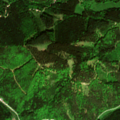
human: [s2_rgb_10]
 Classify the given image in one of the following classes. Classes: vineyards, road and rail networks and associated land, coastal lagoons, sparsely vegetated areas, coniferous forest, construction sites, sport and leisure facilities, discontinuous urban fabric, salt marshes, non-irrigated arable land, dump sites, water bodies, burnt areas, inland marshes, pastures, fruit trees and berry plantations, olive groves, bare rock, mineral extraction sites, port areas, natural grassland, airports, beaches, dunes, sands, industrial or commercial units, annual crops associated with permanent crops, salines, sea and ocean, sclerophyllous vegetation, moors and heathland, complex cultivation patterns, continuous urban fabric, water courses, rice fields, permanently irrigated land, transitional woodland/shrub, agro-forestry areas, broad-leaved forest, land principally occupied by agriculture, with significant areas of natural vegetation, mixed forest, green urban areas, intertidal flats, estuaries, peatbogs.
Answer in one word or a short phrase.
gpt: pastures, coniferous forest, mixed forest